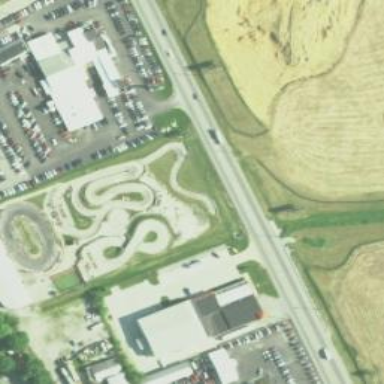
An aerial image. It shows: Karting raceway for sports enthusiasts.